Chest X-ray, PA view. Patient: 65 years old, sex M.
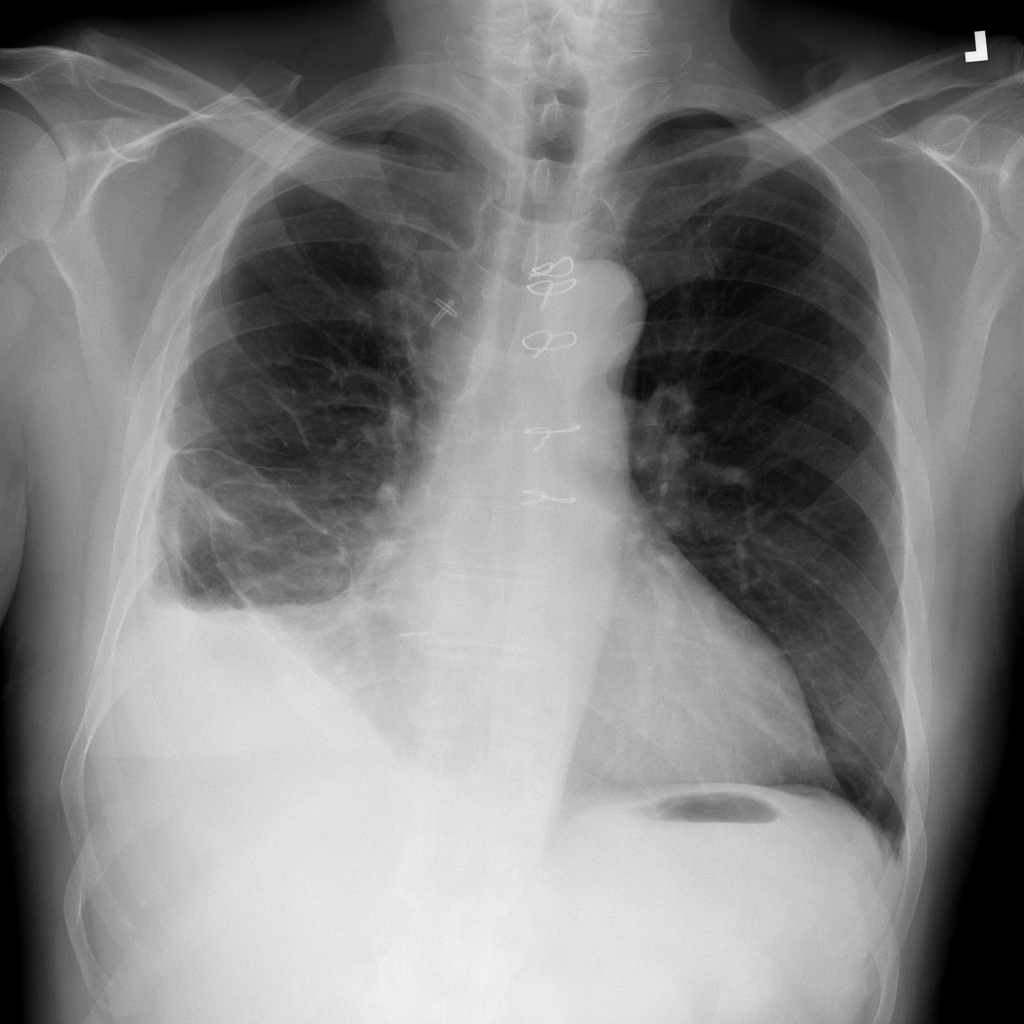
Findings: No Finding